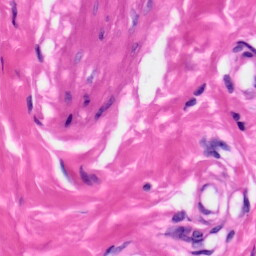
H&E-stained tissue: Skin